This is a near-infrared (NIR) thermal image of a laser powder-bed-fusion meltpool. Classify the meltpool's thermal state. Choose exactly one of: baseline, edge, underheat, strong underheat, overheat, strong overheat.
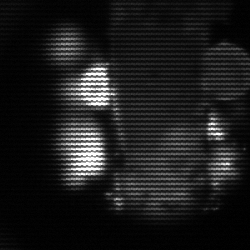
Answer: strong underheat